Interaction volume radius: 10 \u00c5
Interaction volume height: 15 \u00c5
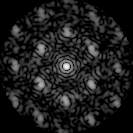
Disorder parameter: 0.4962